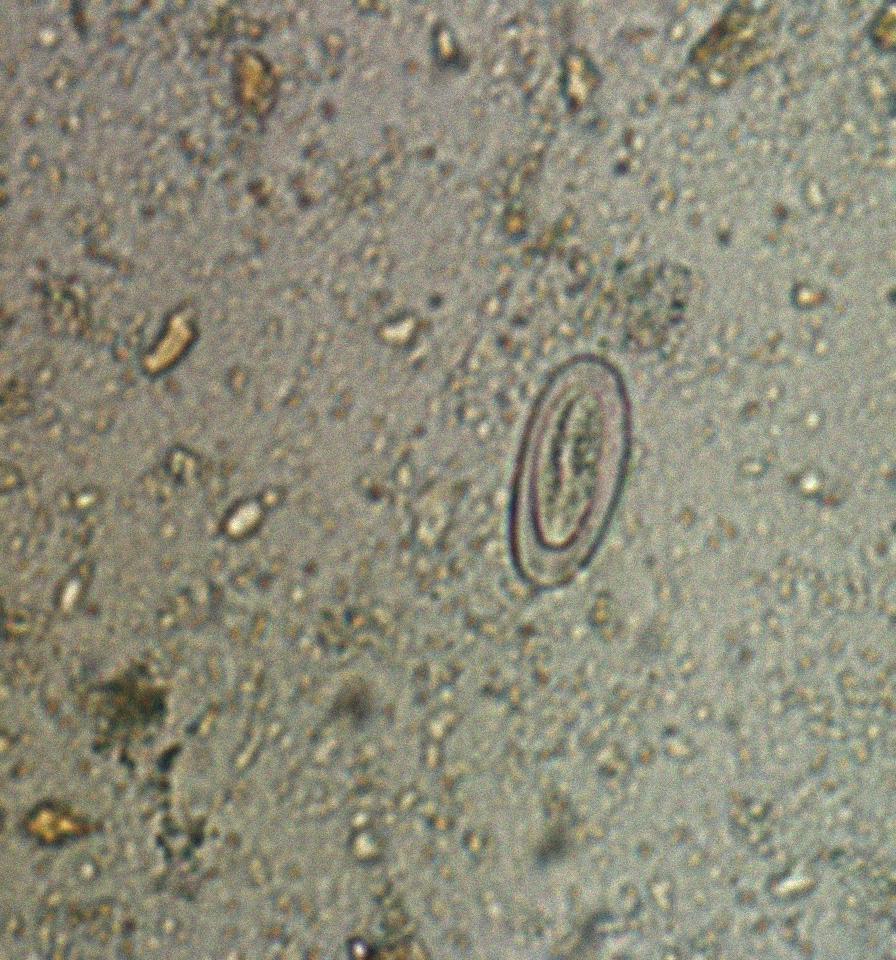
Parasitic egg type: Enterobius vermicularis